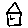
Label: house